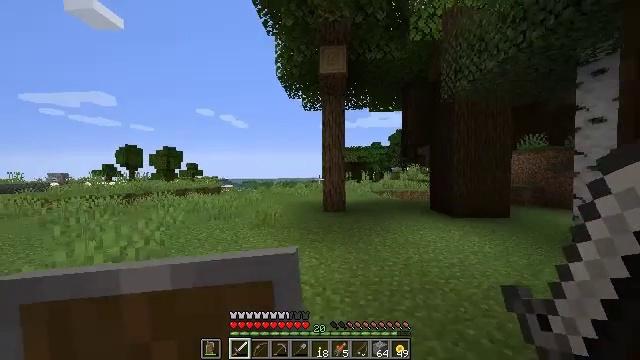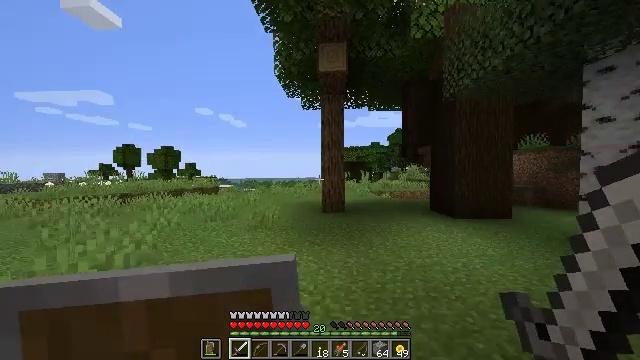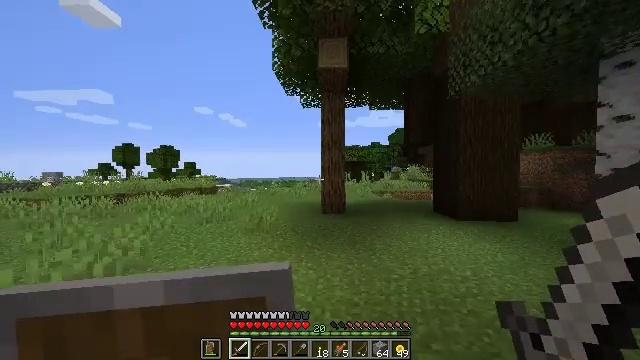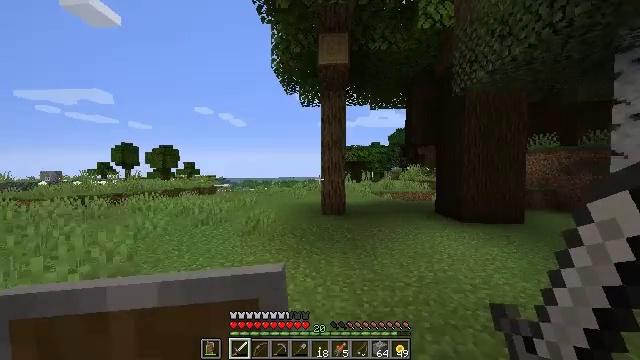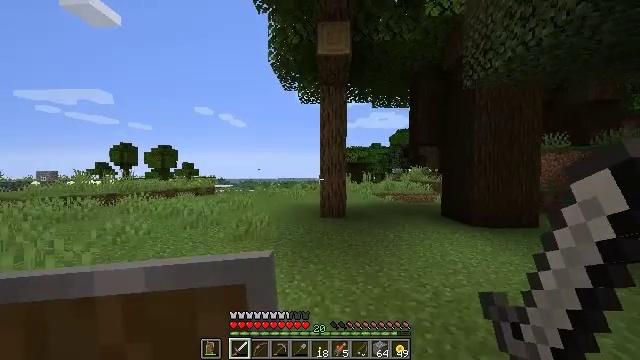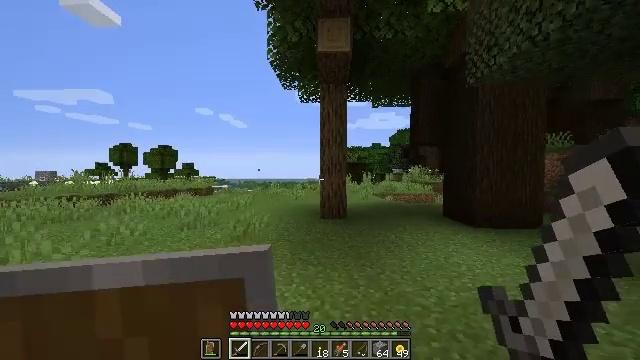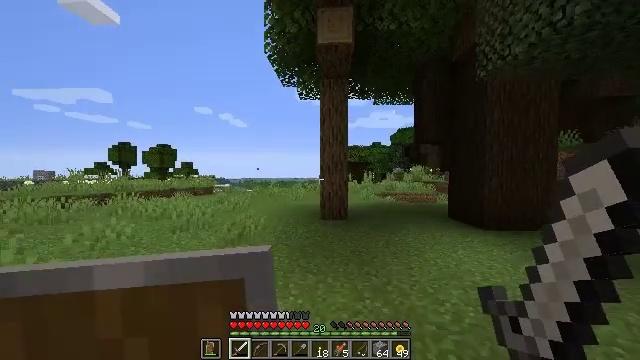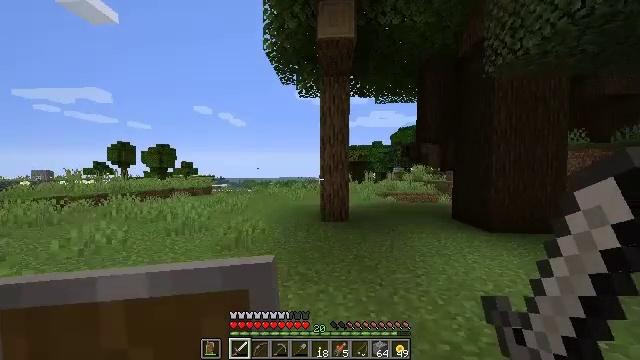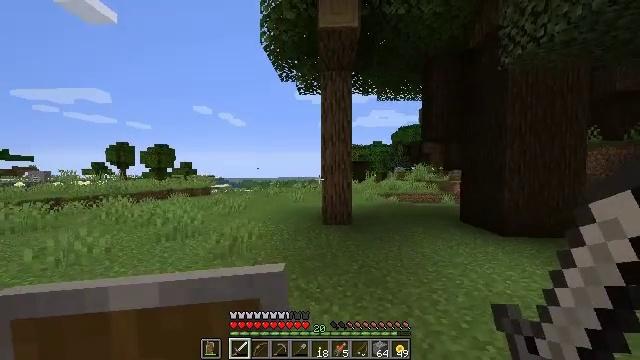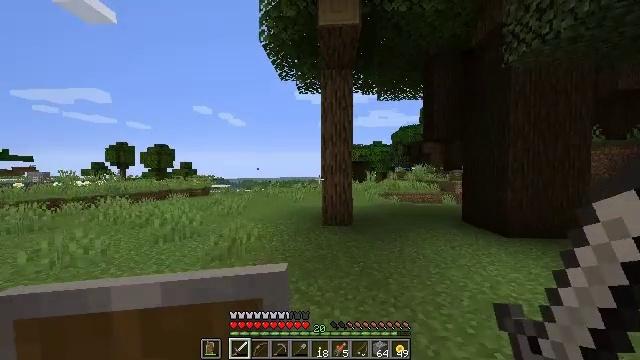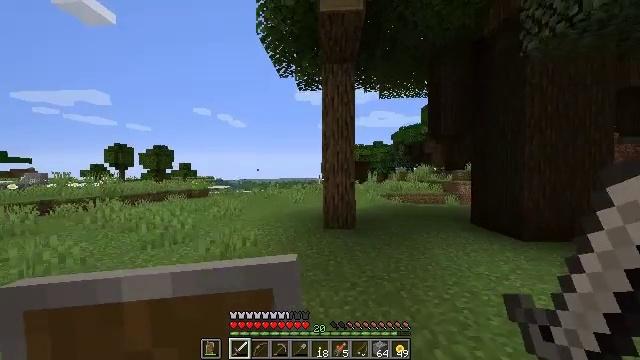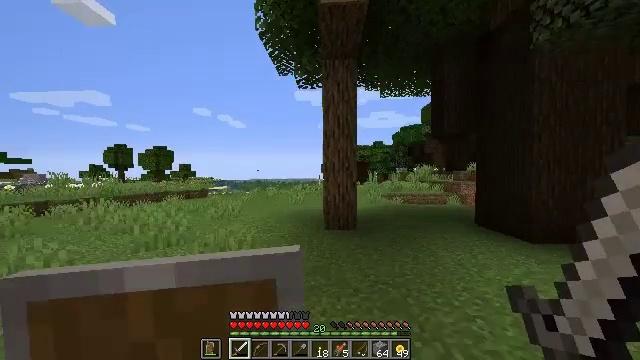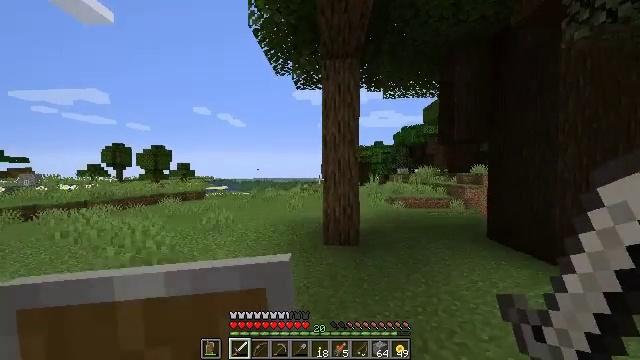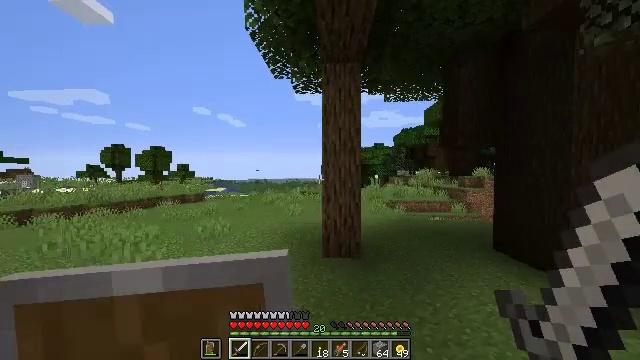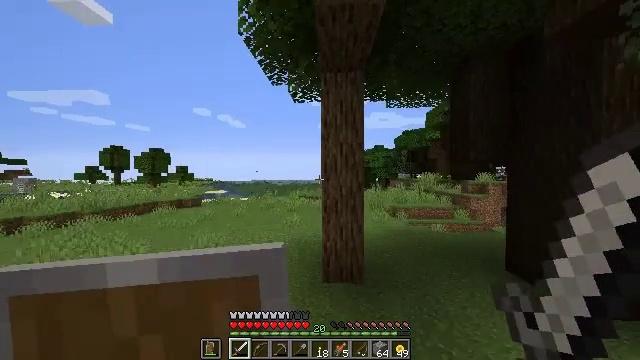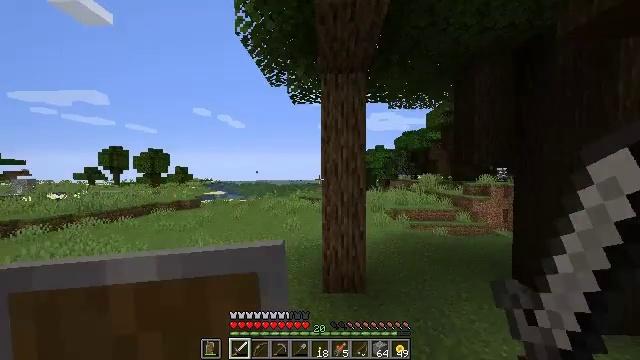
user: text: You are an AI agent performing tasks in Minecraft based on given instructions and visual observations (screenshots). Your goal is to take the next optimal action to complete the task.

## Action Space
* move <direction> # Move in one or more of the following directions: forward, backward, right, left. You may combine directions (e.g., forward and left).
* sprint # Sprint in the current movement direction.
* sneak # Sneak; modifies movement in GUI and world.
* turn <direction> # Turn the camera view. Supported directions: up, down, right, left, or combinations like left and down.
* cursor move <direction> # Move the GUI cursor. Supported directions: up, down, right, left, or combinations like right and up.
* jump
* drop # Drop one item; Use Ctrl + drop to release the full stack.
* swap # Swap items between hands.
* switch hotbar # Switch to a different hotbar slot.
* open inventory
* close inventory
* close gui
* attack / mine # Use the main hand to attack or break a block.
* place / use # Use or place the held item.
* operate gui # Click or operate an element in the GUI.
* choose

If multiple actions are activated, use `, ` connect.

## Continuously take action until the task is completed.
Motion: motion action
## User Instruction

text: Mine the peony flower from the ground.
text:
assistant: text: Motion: move forward
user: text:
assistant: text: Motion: move forward
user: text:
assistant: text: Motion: move forward
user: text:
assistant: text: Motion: move forward
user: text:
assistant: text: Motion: move forward
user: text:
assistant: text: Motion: move forward
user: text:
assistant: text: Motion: move forward
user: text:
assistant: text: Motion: move forward
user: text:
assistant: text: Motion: move forward
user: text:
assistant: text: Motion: move forward
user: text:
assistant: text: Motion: move forward
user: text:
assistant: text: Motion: move forward, jump
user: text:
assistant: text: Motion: move forward, jump
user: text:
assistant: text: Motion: move forward, jump
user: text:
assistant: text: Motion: move forward
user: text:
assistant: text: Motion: move forward, turn right
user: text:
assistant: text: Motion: move forward, turn right
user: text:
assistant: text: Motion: move forward, turn right and down
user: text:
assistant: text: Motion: move forward
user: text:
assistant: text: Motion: move forward
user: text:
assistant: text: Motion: move forward
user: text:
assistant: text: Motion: move forward
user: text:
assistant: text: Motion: move forward, turn right and up
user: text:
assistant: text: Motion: move forward, turn right
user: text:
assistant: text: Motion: move forward
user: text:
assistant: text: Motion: move forward
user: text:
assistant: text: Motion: move forward, turn down
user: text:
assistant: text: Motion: move forward, turn right and down
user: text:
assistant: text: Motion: move forward, turn right and down
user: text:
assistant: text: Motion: move forward, turn right and down